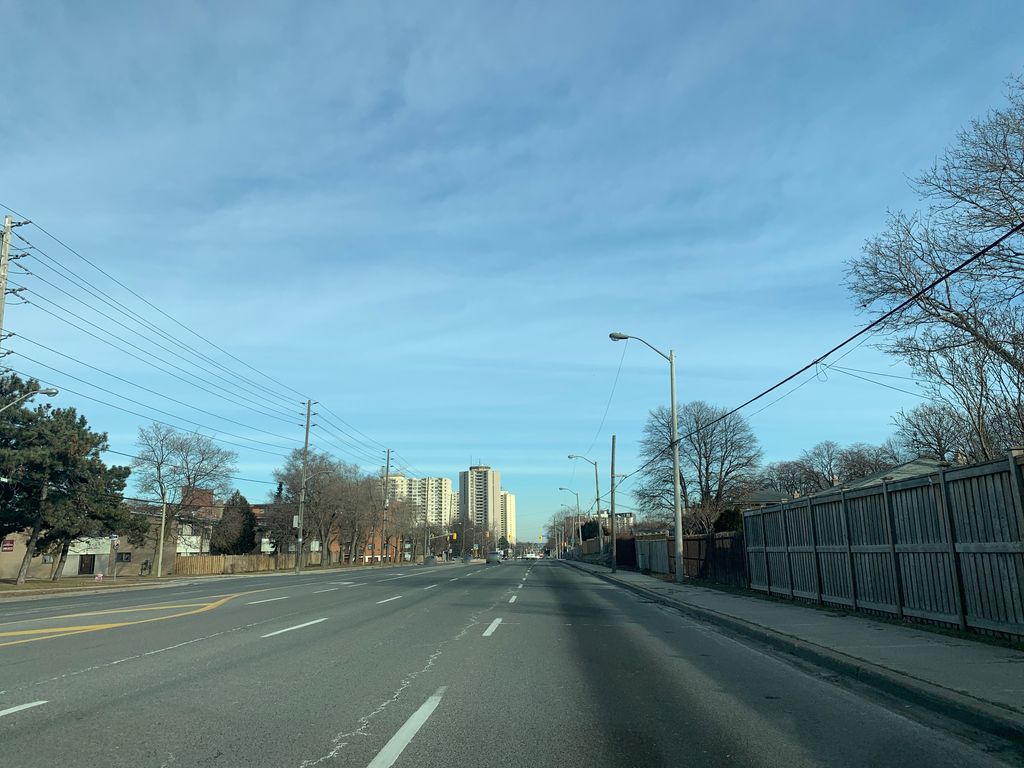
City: toronto